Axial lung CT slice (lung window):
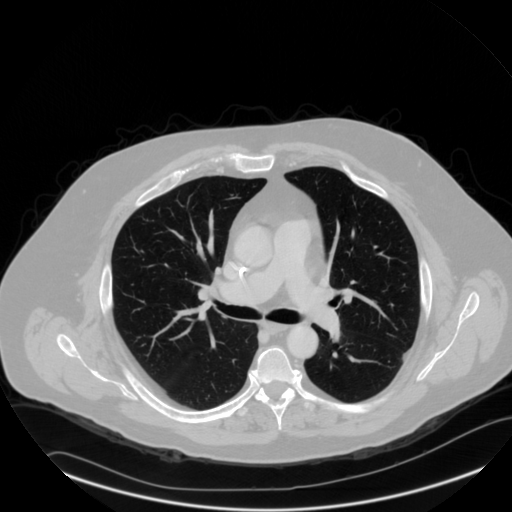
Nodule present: no